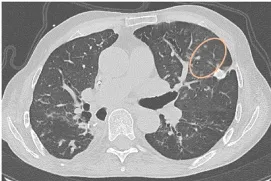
Autoimmune pneumonitis and its improvement following lymphocyte-directed immunomodulation. Chest CT showing left upper lobe consolidation. Orange oval).
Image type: radiology (ct)